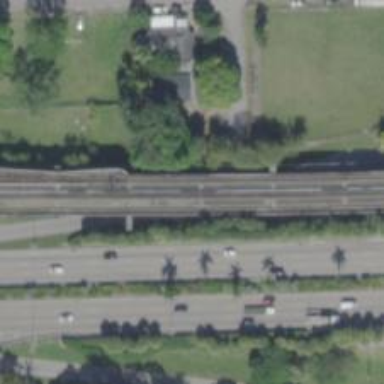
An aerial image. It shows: Siding rail bridge that is electrified.